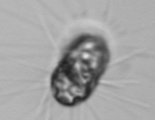
Label: Corethron_hystrix